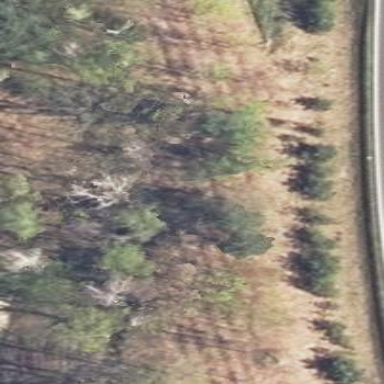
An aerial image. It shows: Mixed leaf-type forest area.